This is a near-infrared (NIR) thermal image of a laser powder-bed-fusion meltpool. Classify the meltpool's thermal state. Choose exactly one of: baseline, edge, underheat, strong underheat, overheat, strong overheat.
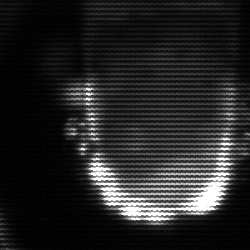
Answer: baseline